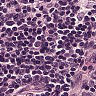
Metastatic tissue present: no